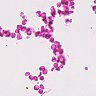
Metastatic tissue present: no